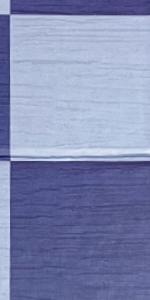
Label: Empty